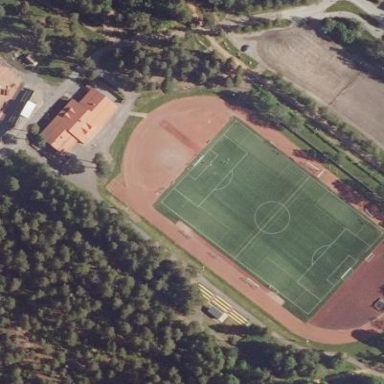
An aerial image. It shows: Athletic track located in leisure land area.